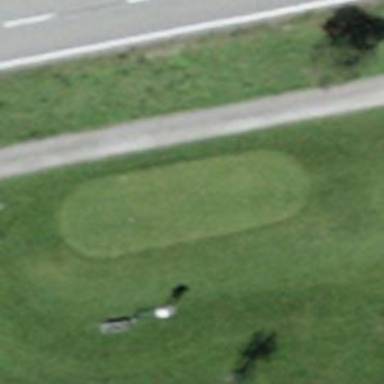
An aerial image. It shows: Grass area designated as golf tee.